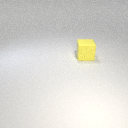
large yellow rubber cube